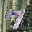
Label: 7